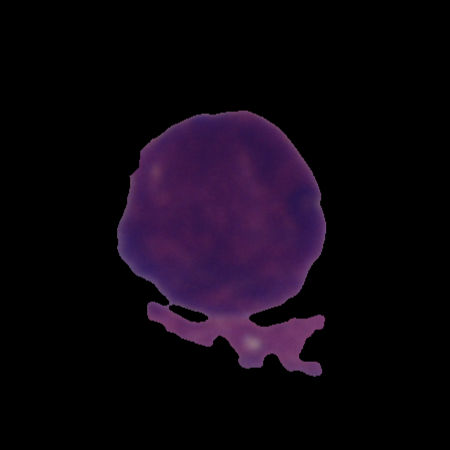
Label: cancer